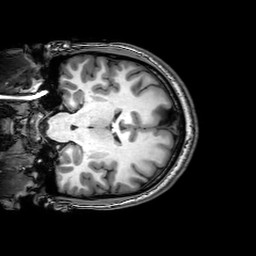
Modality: T1w
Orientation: coronal
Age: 22
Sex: male
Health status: healthy
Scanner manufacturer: philips
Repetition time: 0.008247 s
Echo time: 0.00379 s